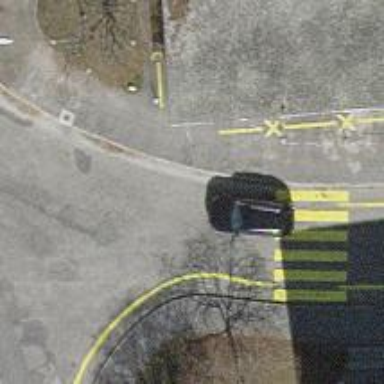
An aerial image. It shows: Sidewalk along the footway.